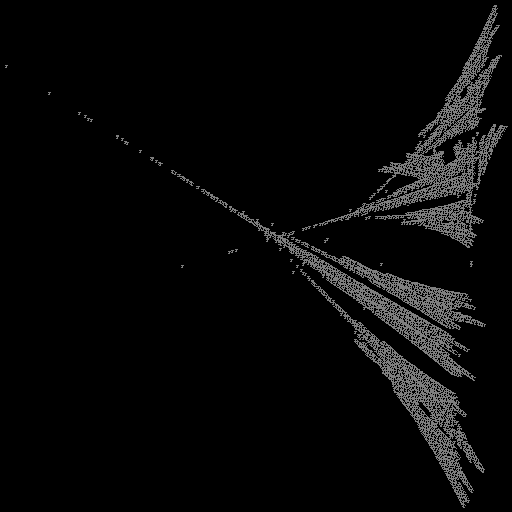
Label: ginkgo